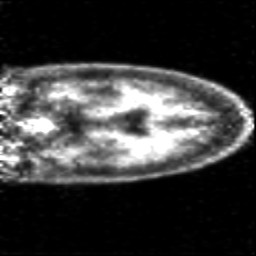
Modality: PET
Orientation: coronal
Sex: female
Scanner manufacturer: siemens